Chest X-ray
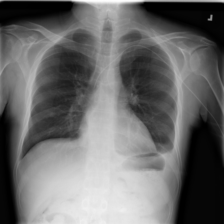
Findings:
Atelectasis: negative
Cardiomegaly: negative
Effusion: positive
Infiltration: negative
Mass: negative
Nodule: negative
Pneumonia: negative
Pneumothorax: negative
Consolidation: negative
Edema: negative
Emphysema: negative
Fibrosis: negative
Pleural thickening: negative
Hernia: negative